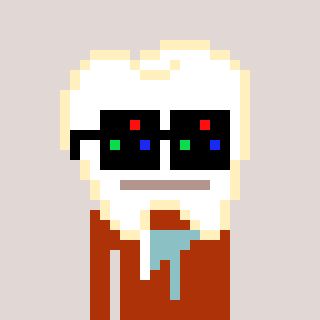
a pixel art character with square black sunglasses, a tooth-shaped head and a hotbrown-colored body on a warm background